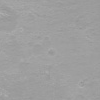
Atmospheric dust classification: not_dusty